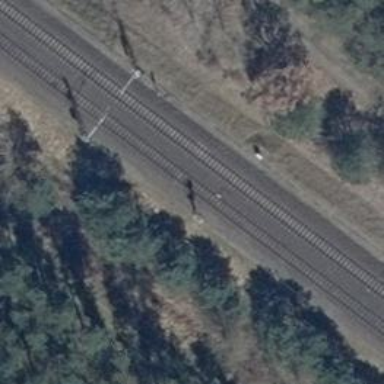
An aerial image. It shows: Railway signal.